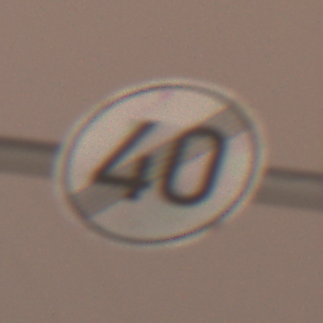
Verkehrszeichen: EndeGeschwindigkeit40
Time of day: Night
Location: Outdoor (Urban)
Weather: Overcast
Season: Winter
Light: Artificial